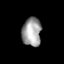
Tissue: lung
Cell type: Epithelial cells
Senescence score: 0.1996
Nuclear area (px): 534
Mean DAPI intensity: 159.65